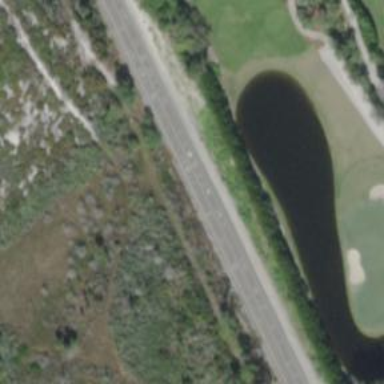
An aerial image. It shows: Scenic golf fairway.